Question: I've uploaded my first android app to the market, it contains some sounds, some images and some gallery projects. That makes the project size almost 9.5MB. i've used mp3 and png formats for sound and images respectively. I exported the project by right click to project -> Android Tools -> Export signed application .. and the process goes on.
Now when user downloads the app, it expands after installation, and the size exceeds to 24MB. Also it has some bugs which can be seen in the below picture:

What are the issues ?? Thanks in advance..
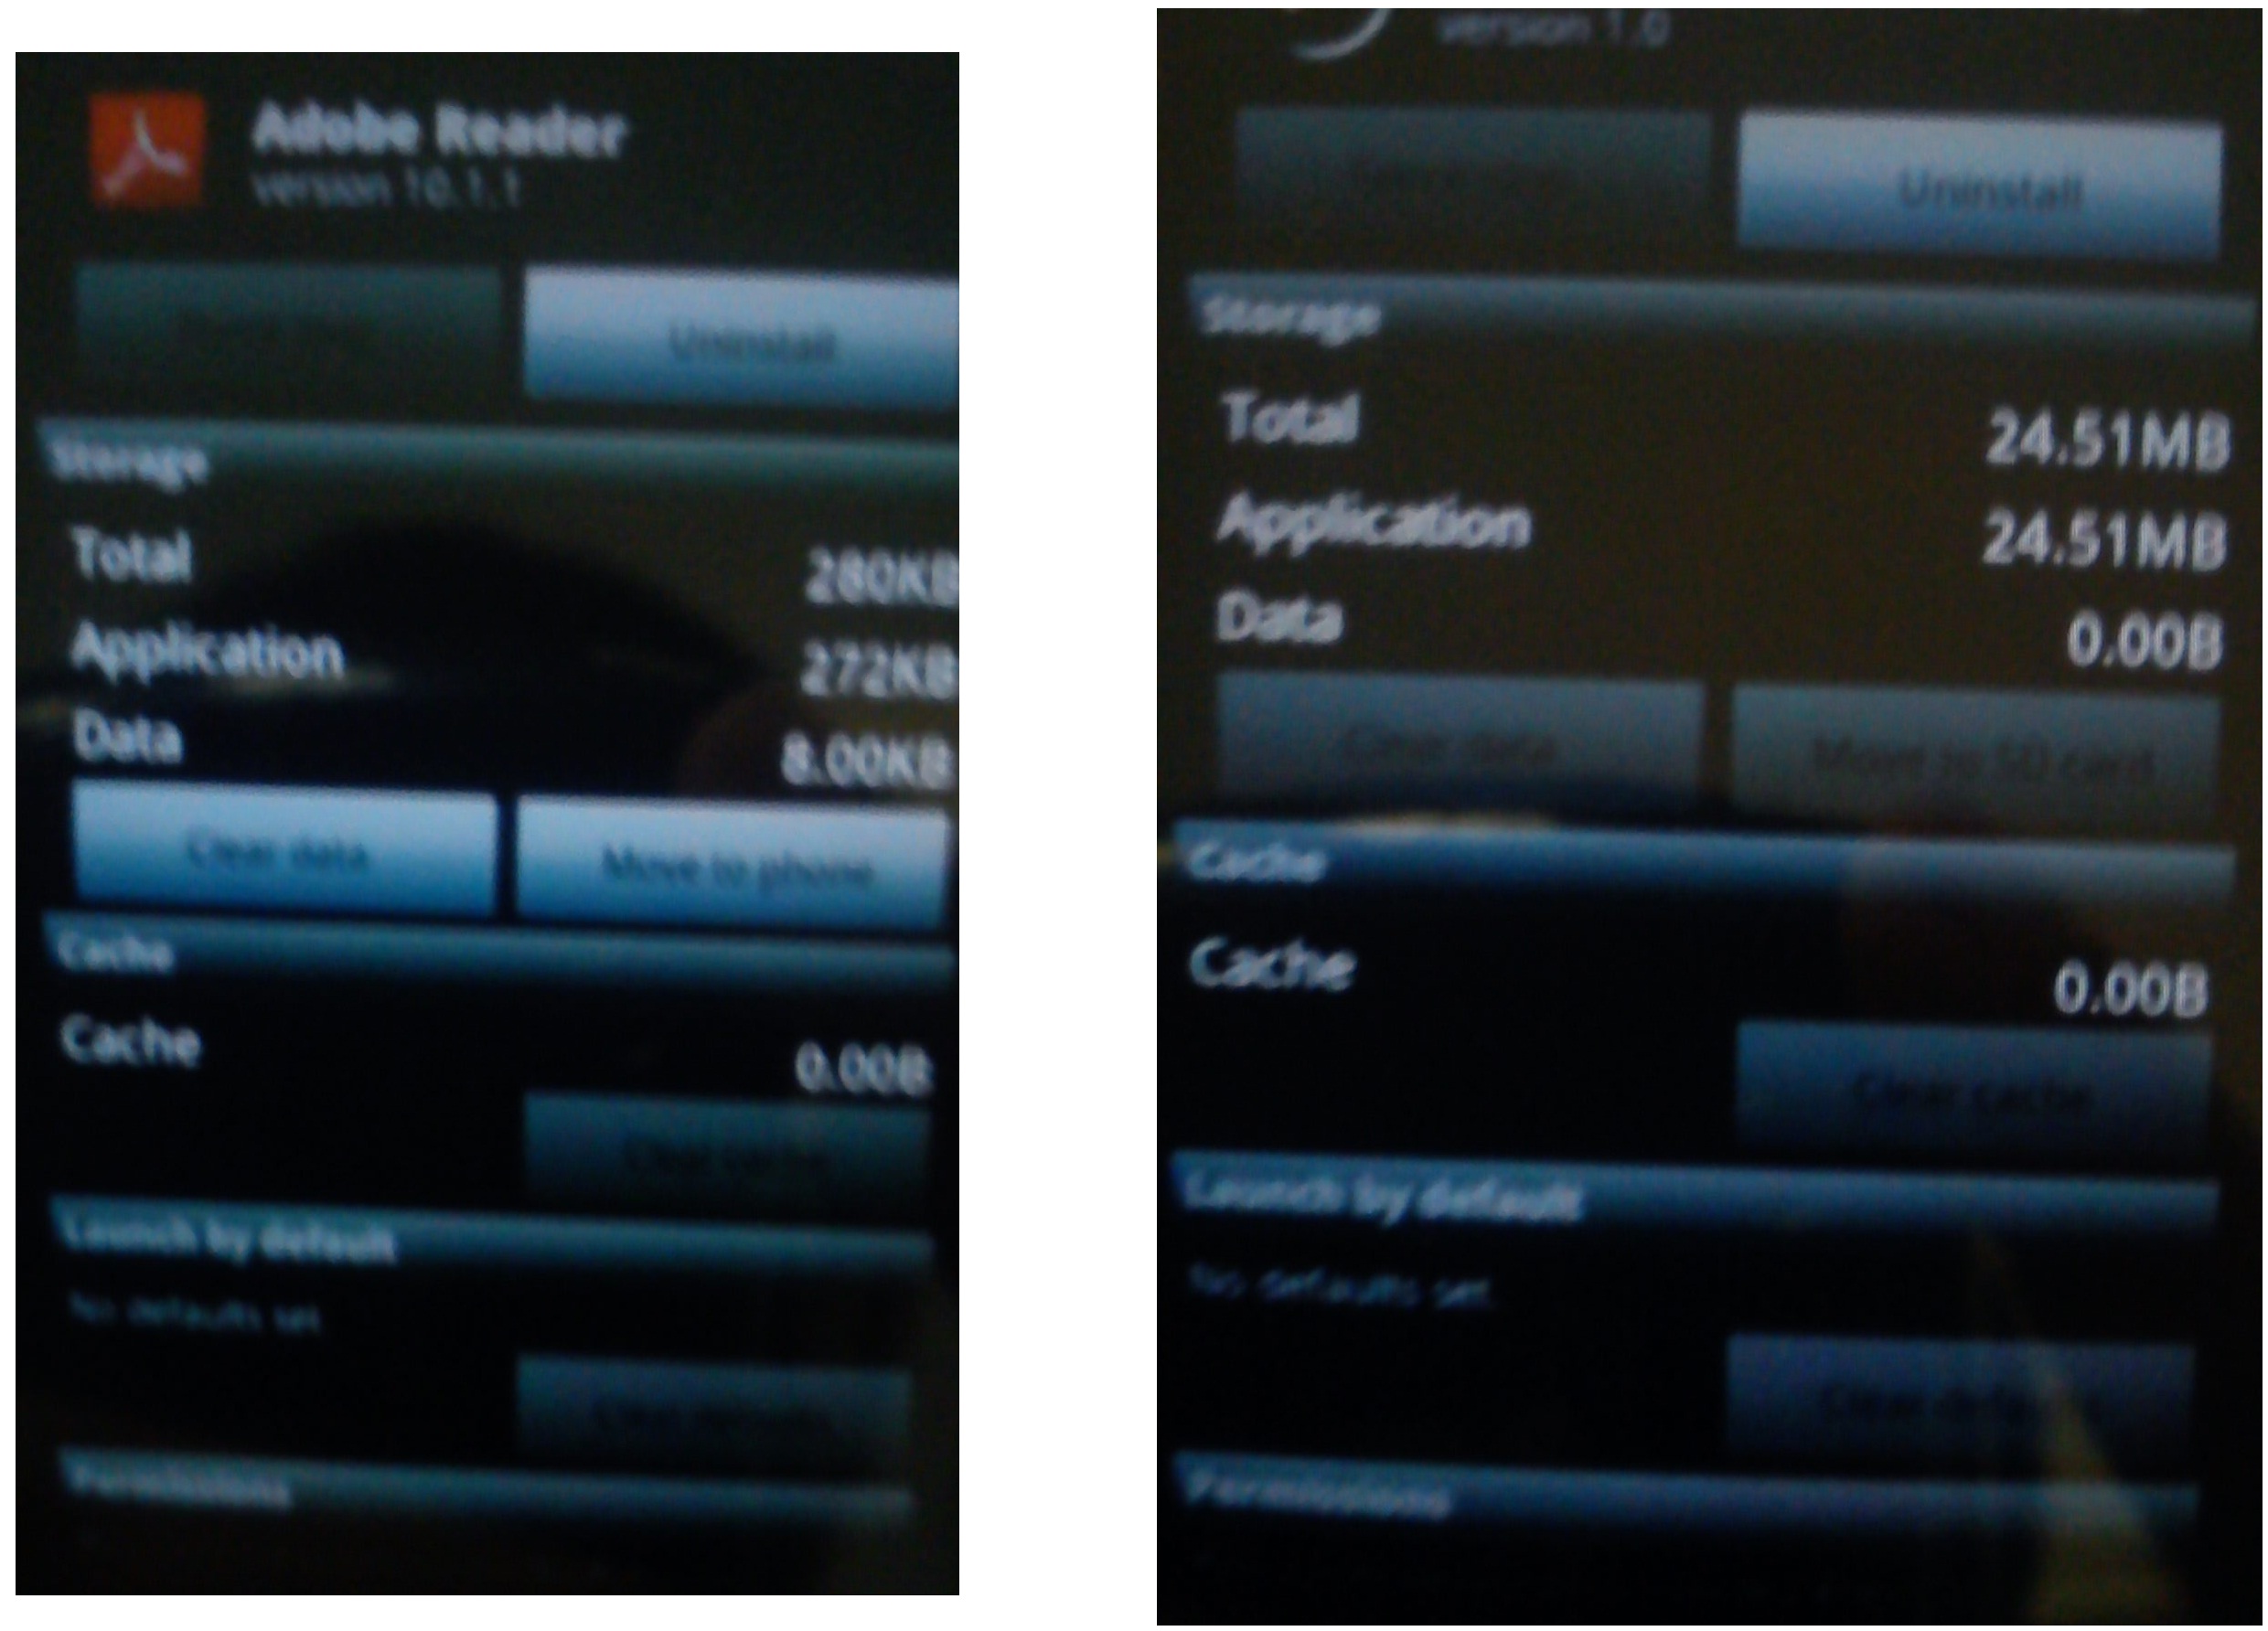
Answer: Your application can't be moved to the SD-card, because you have to explicitly enable that first. To do so, use the <URL>
---
For the "expanding after installation"-part: Have you checked the size if your (uncompressed) application on your dev-machine? You can extract the build '.apk'-file with 7zip (for example) to see what size it becomes.
To make Android optimize certain pieces of binary assets (for example your PNG-files), put them in the '/res/XXX'-subfolders rather then the older '/assets'-folder (because Android will optimize those):
> Bitmap files may be automatically optimized with lossless image
compression by the aapt tool during the build process. [...]
<URL>
---
As the last point, your applications "Clear Data"-button is not activated, because you don't seem to have any application-data.
The "application data" does not include any binary resources your application brings with it. It does simply remove any data which is stored on the <URL> for your application.